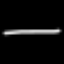
Label: line